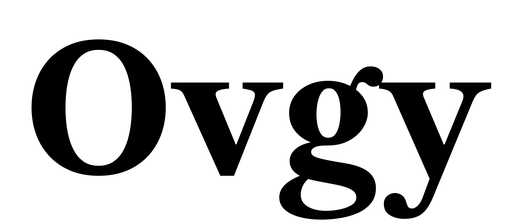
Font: LibreCaslonText_Bold